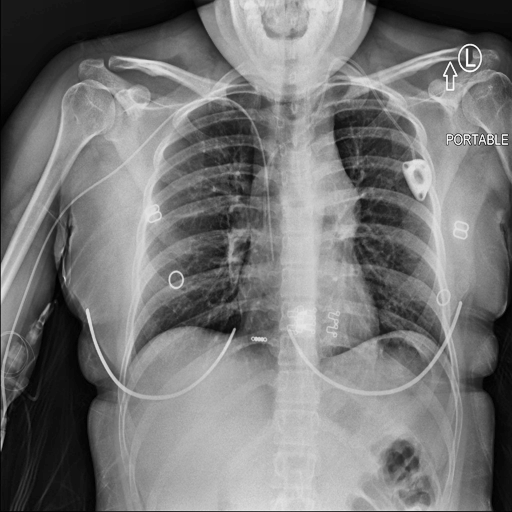
Finding: NORMAL